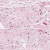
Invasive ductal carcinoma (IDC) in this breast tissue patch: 0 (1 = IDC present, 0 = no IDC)